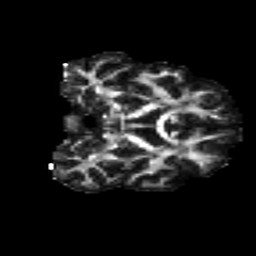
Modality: FA
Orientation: coronal
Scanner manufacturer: siemens
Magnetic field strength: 3 T
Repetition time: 4.16 s
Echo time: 0.0806 s